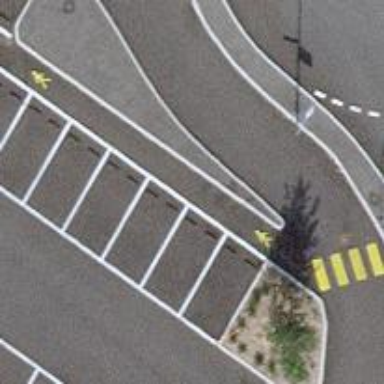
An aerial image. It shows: Uncontrolled zebra crossing on the road.